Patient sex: M
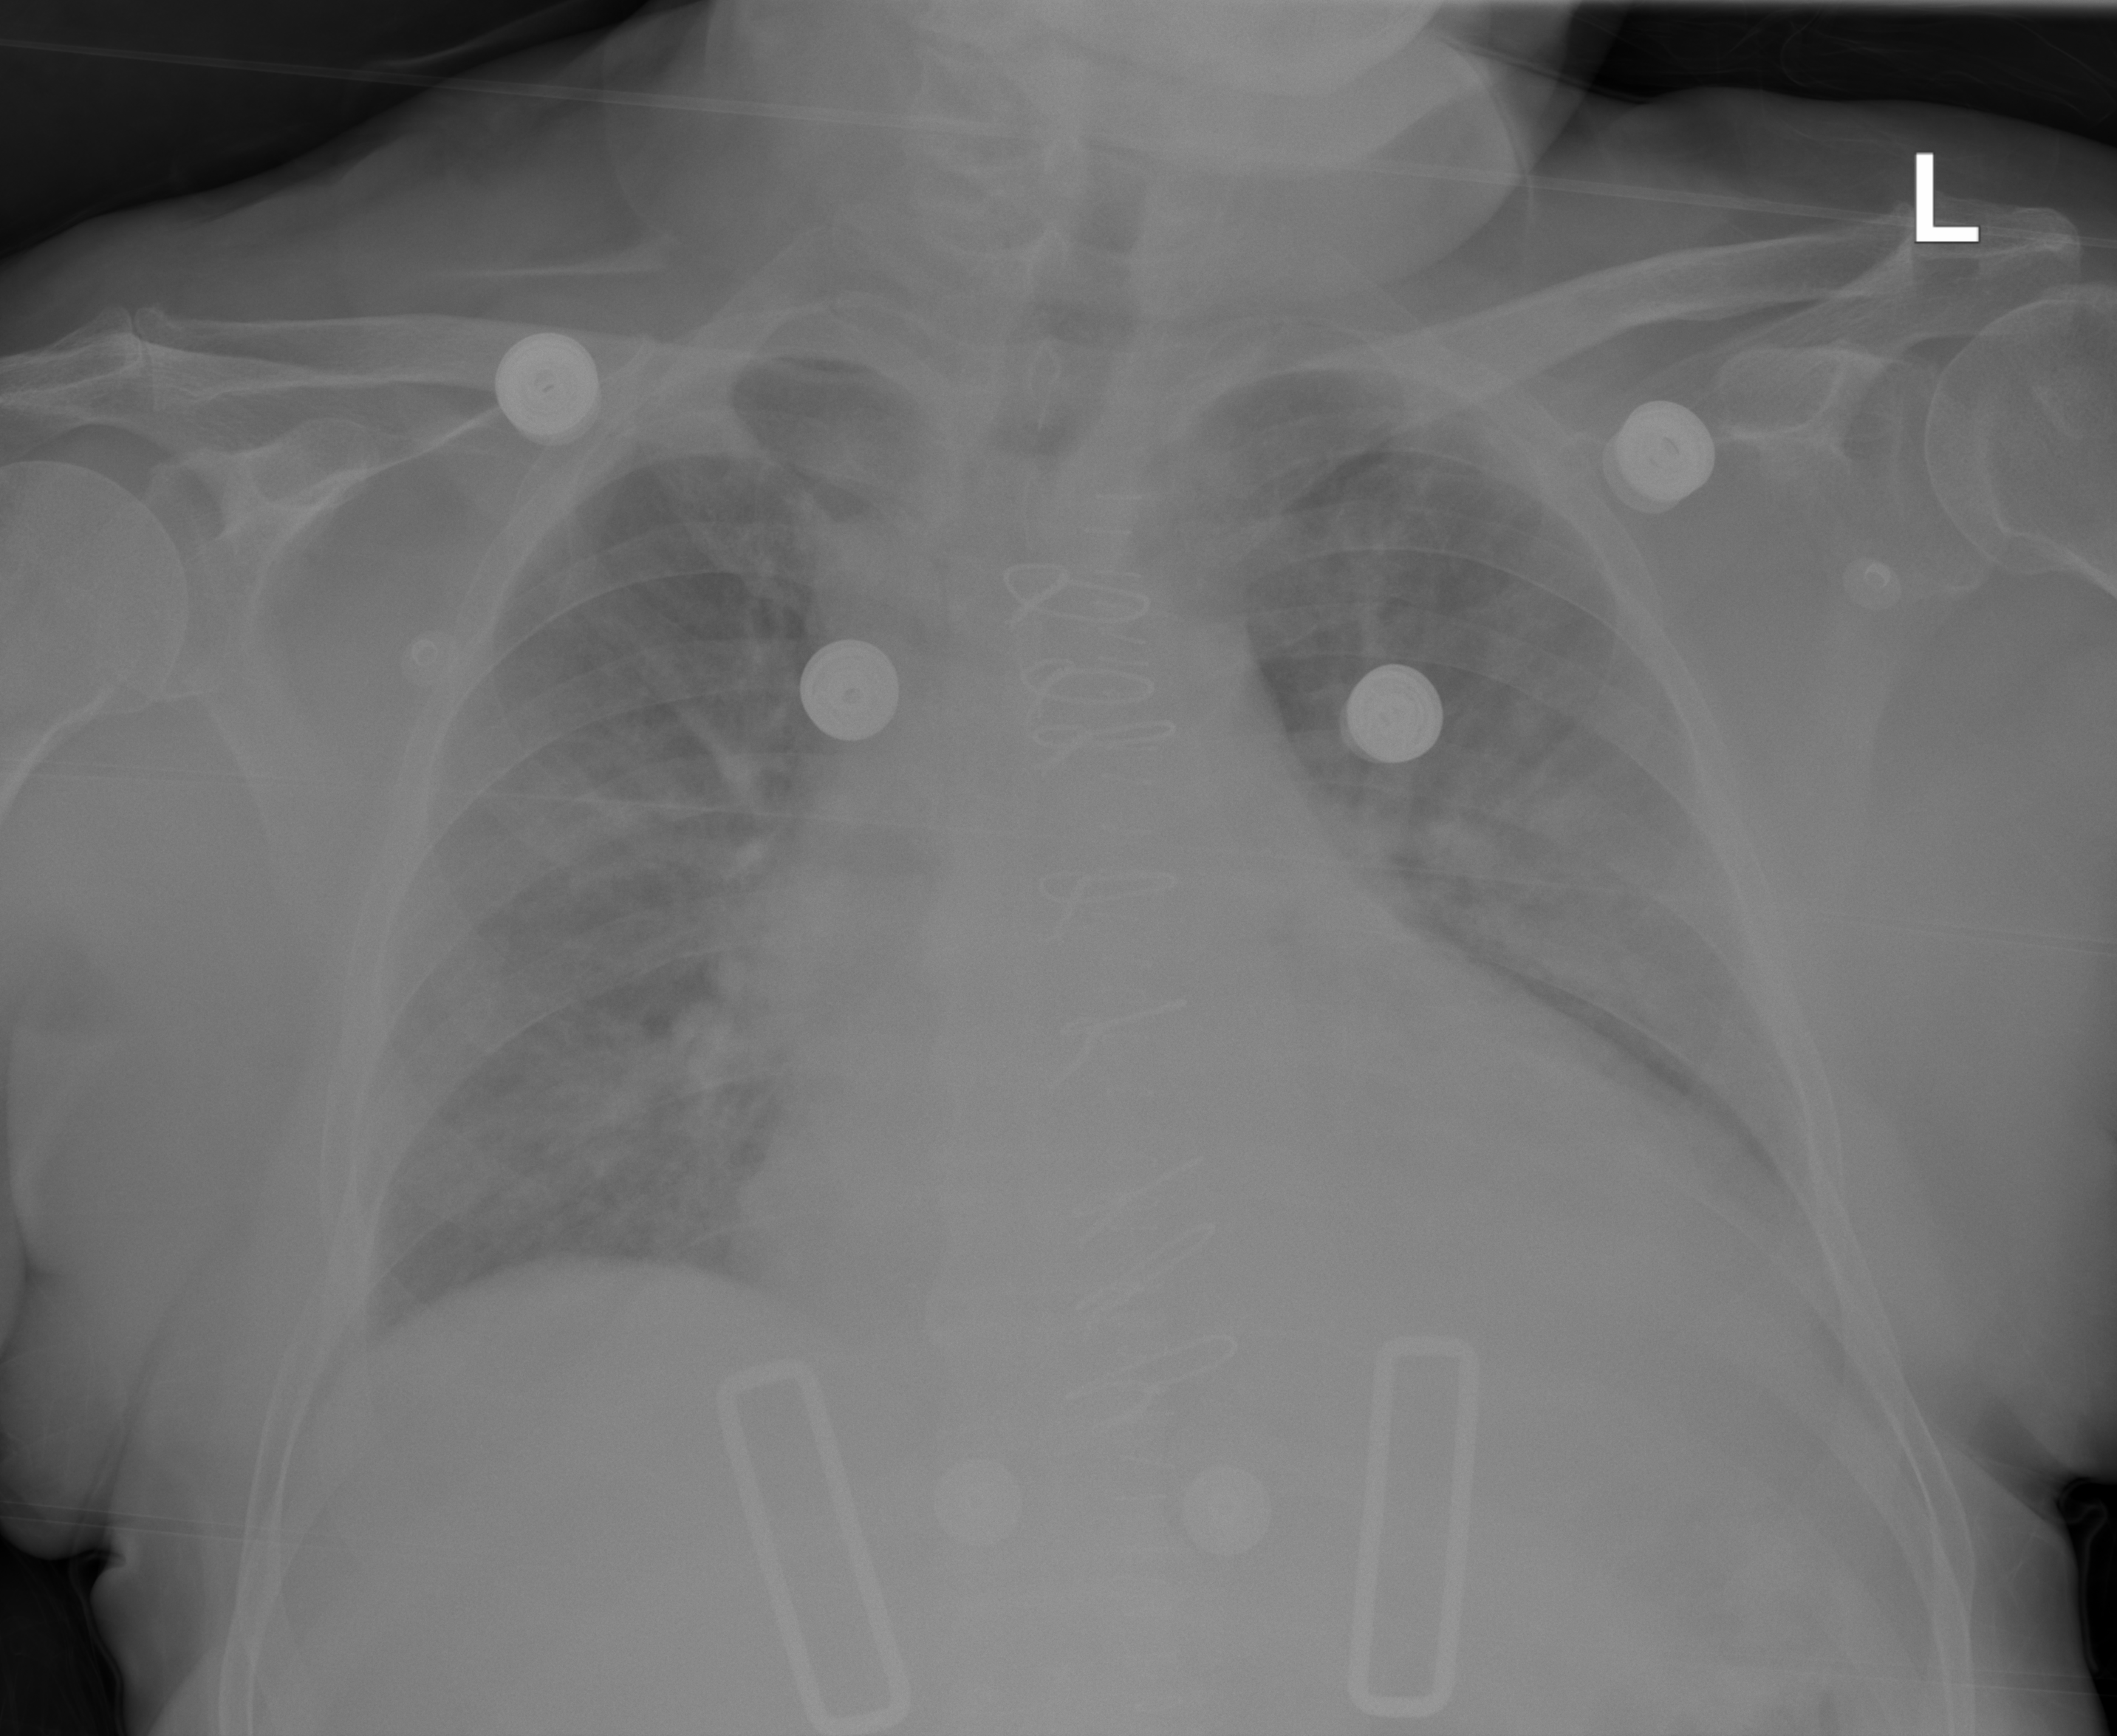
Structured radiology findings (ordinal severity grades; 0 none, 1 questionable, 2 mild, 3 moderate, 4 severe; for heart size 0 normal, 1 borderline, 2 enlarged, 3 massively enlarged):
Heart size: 2
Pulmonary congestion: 3
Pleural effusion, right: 0
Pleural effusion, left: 2
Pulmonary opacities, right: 3
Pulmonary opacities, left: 3
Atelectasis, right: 2
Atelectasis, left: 2